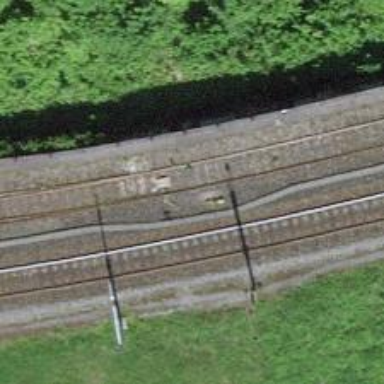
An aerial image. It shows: Single-track spur railway line.